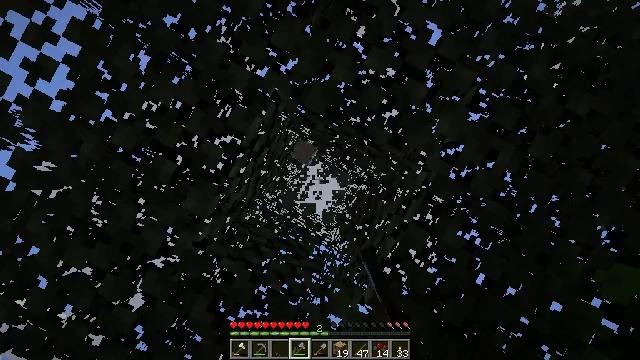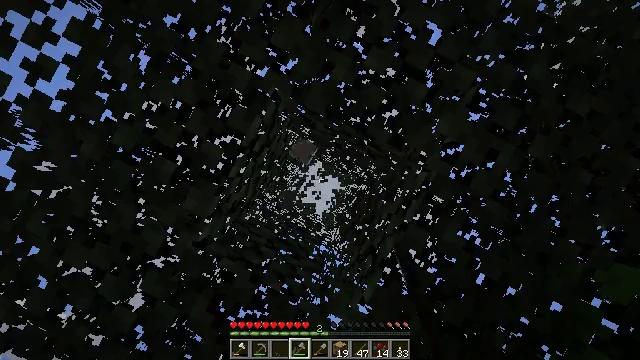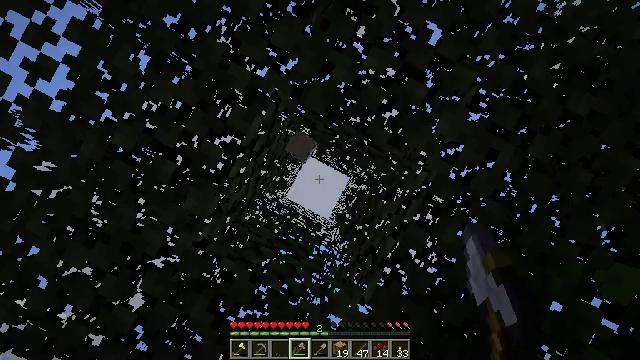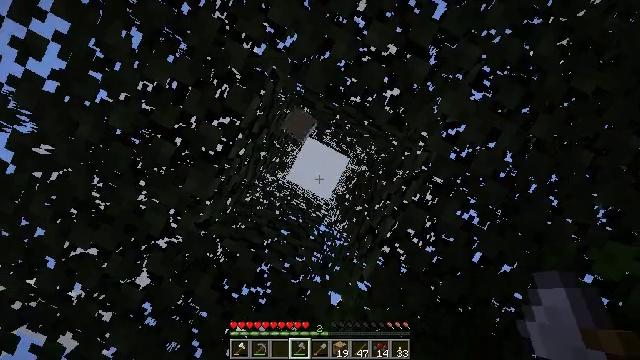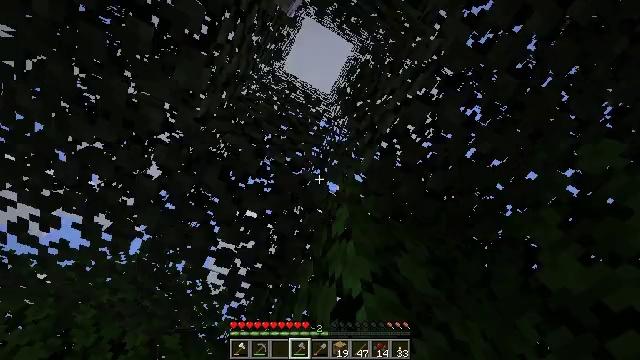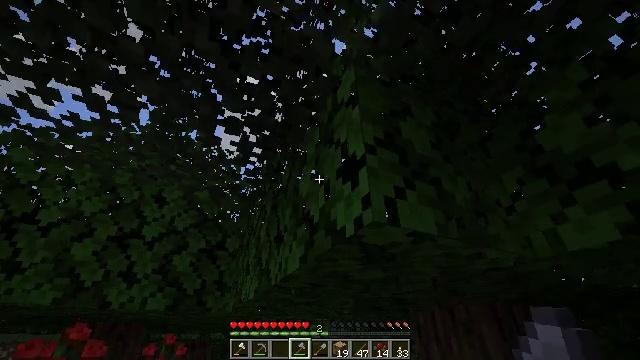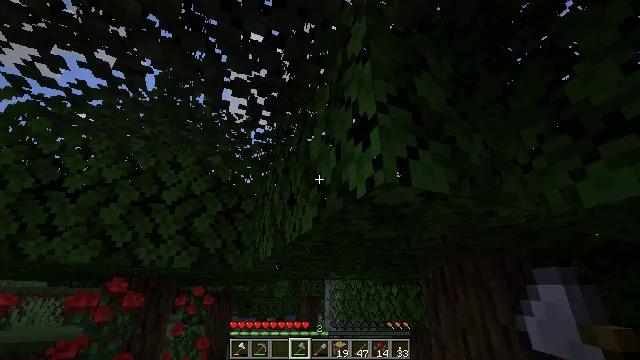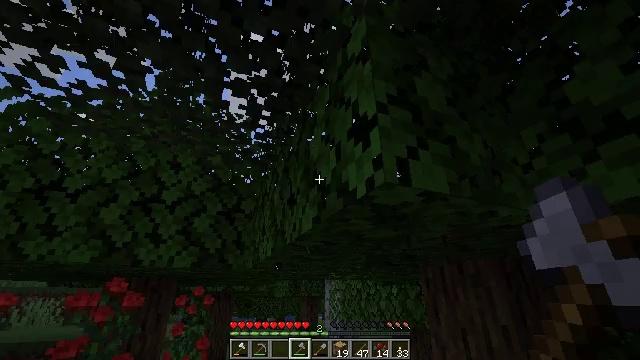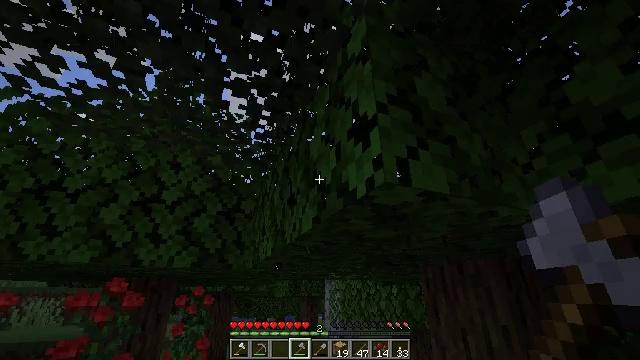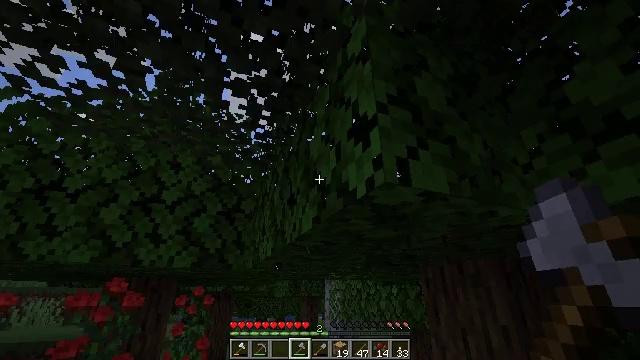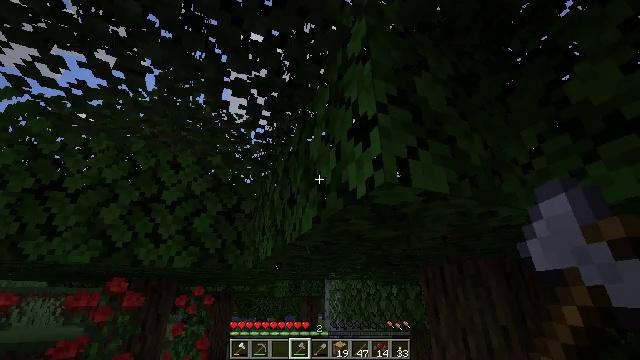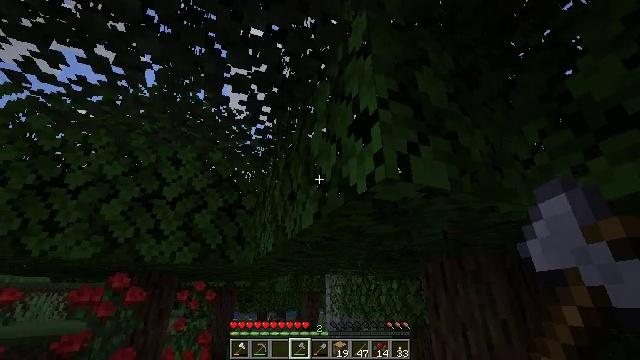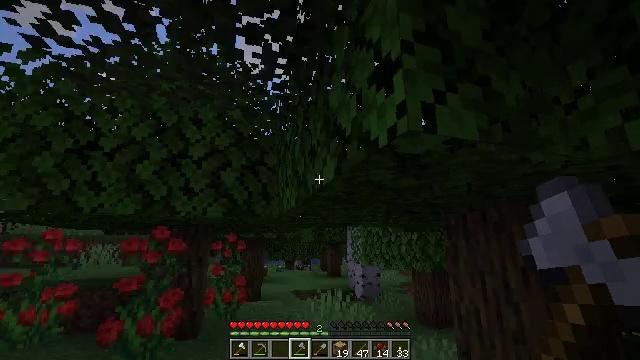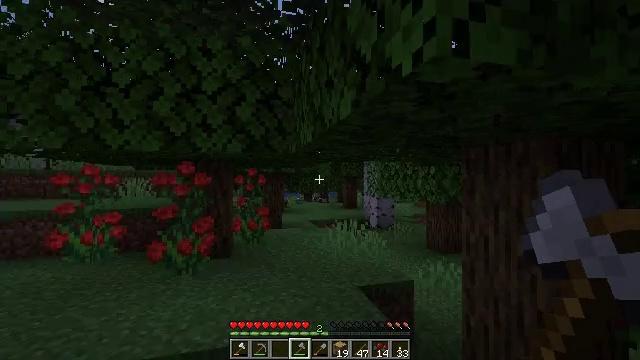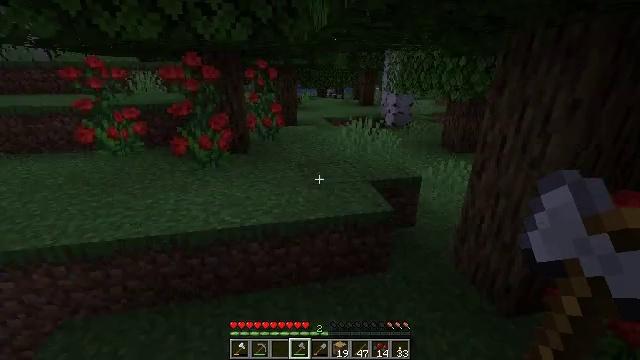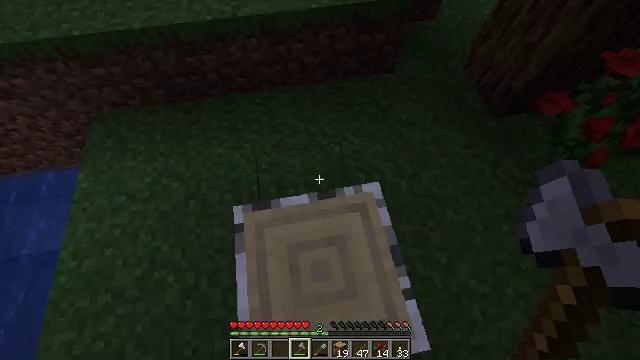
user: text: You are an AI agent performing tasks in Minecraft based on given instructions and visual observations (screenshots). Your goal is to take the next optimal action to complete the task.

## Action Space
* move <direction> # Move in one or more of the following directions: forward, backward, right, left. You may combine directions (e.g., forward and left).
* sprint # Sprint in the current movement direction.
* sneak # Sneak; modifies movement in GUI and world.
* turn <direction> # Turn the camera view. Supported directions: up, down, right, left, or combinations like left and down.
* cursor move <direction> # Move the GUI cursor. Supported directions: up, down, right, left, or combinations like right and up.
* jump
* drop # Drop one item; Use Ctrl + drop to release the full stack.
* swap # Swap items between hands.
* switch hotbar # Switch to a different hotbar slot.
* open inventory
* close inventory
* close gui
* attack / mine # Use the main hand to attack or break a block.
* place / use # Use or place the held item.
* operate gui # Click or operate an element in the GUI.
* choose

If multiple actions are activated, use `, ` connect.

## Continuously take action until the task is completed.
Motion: motion action
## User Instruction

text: Harvest birch logs from birch trees.
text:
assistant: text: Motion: attack / mine
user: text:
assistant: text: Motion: no_op
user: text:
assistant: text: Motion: turn down
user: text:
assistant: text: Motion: turn down
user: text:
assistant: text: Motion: turn left and down
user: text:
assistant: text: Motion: turn left and down
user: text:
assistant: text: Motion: no_op
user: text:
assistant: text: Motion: no_op
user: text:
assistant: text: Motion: no_op
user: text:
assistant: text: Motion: no_op
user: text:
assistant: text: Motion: no_op
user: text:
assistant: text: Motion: turn left and down
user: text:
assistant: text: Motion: turn left and down
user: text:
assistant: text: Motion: turn left and down
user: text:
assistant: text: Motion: turn left and down
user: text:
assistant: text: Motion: turn left and down
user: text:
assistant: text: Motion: turn left and down
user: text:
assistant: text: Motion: no_op
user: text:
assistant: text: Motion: no_op
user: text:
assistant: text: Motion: no_op
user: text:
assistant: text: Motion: turn left and down
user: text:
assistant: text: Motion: turn left and down
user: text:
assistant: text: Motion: turn down, attack / mine
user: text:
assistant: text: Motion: attack / mine
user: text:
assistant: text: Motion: attack / mine
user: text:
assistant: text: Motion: attack / mine
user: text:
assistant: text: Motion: attack / mine
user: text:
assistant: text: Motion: attack / mine
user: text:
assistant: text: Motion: attack / mine
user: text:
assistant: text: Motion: attack / mine